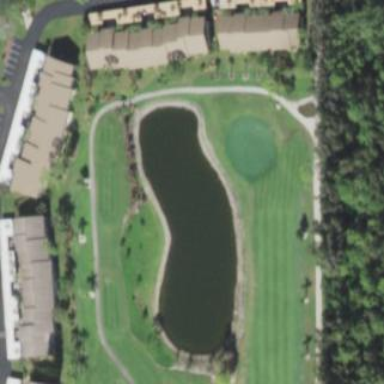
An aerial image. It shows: Scenic view of water hazard on golf course. The natural water feature adds beauty to the landscape.